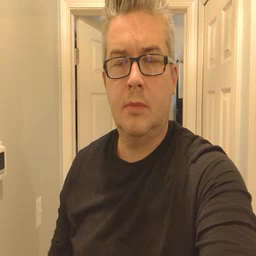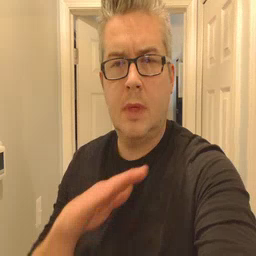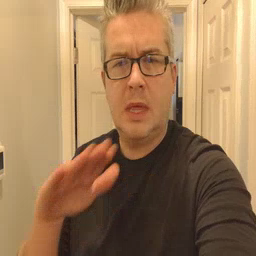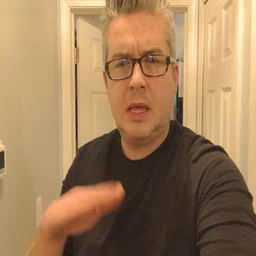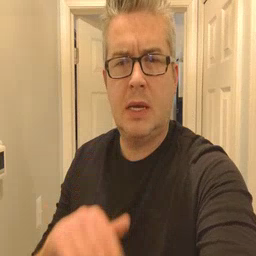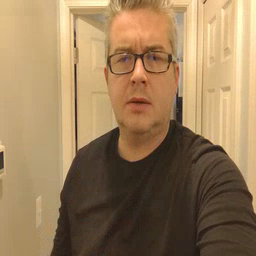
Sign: clean